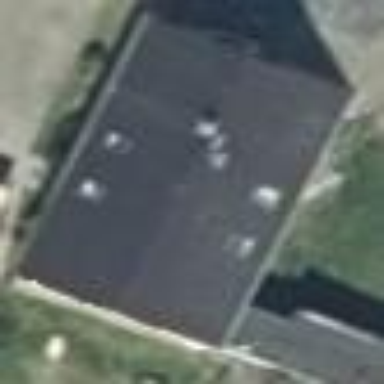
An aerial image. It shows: Building with flat roof.